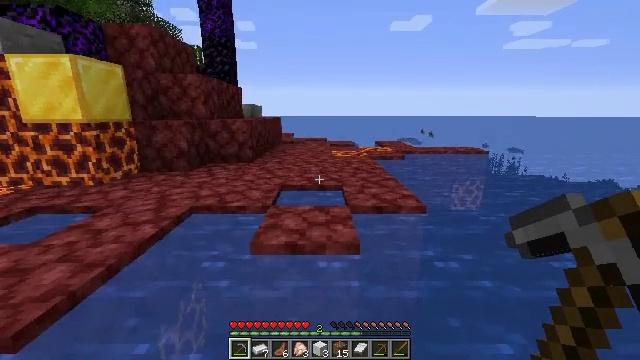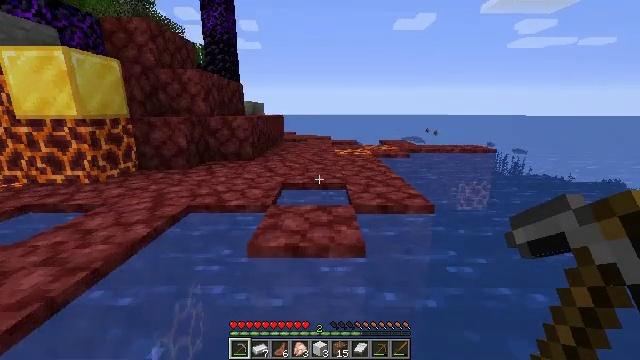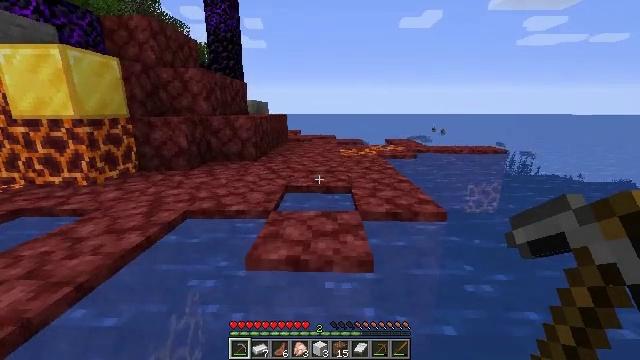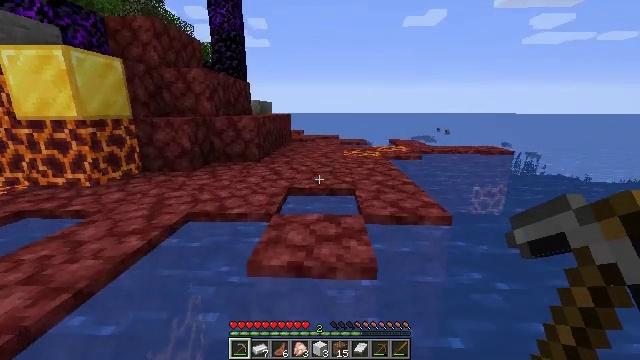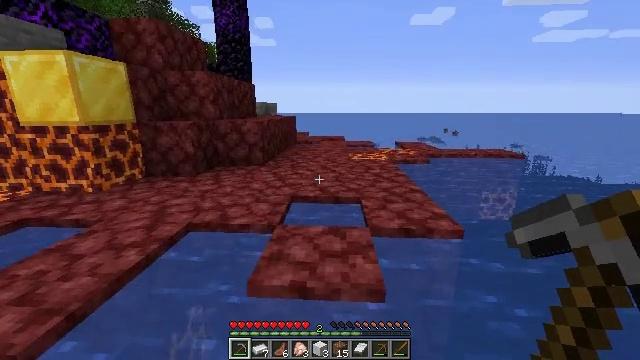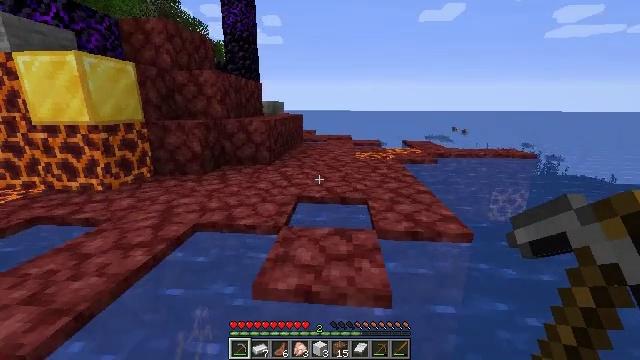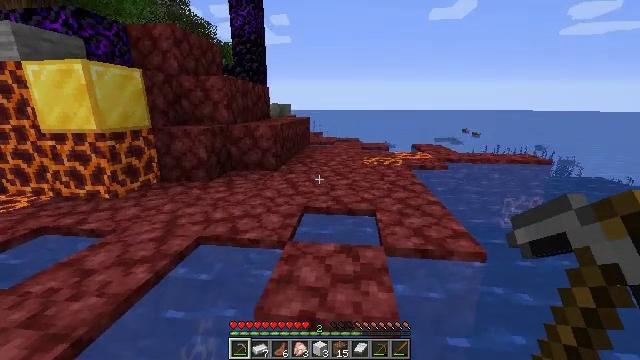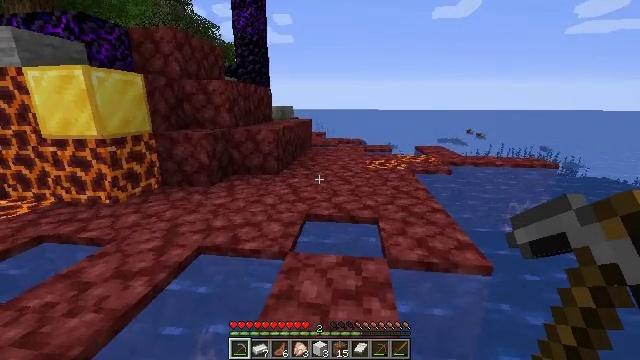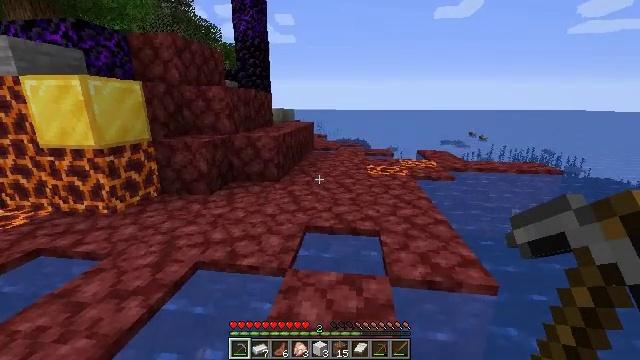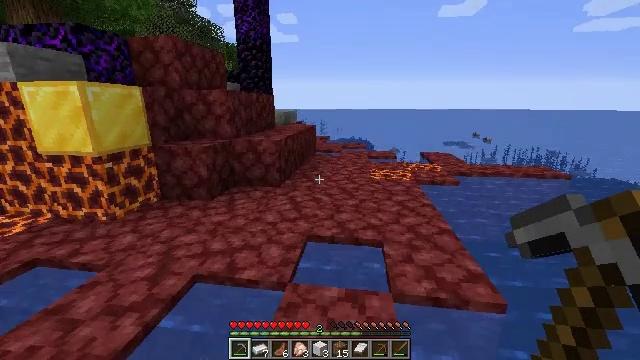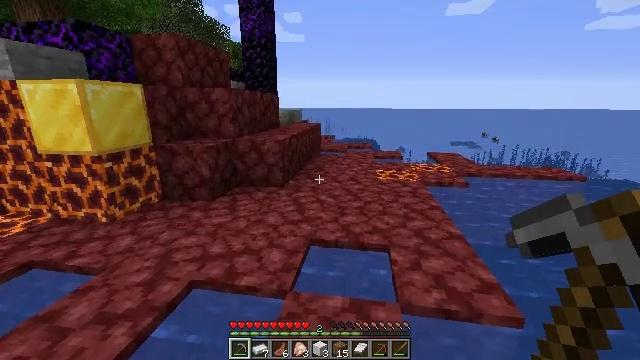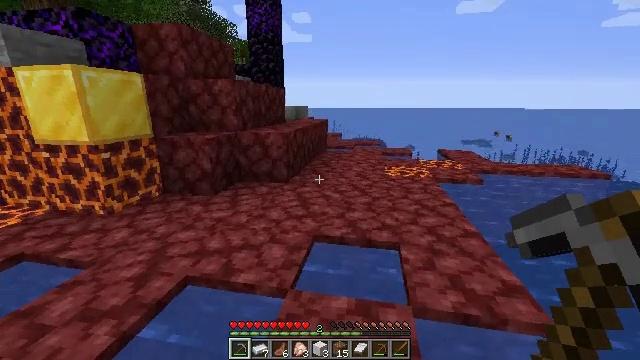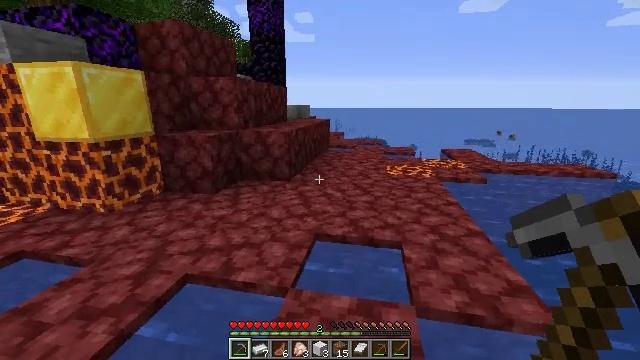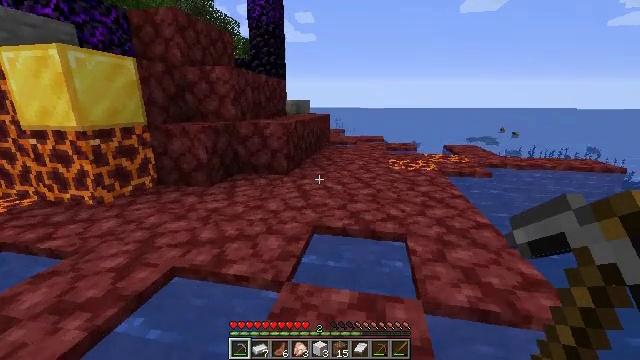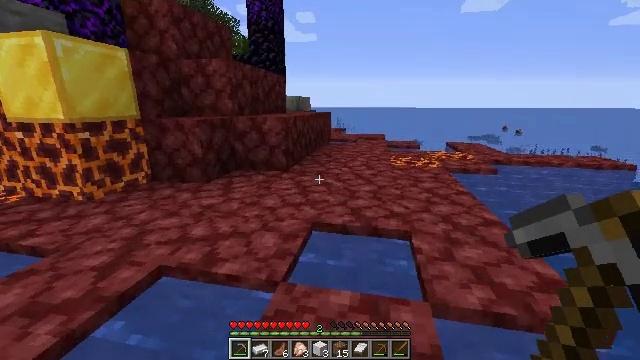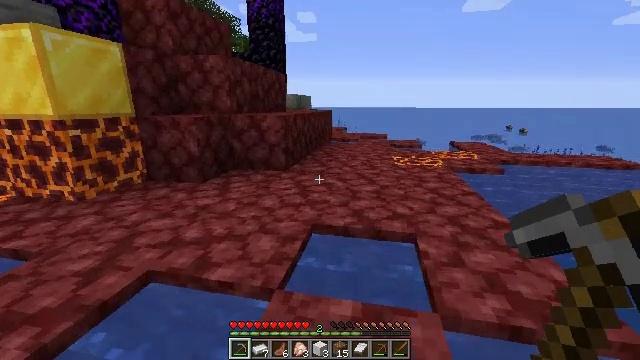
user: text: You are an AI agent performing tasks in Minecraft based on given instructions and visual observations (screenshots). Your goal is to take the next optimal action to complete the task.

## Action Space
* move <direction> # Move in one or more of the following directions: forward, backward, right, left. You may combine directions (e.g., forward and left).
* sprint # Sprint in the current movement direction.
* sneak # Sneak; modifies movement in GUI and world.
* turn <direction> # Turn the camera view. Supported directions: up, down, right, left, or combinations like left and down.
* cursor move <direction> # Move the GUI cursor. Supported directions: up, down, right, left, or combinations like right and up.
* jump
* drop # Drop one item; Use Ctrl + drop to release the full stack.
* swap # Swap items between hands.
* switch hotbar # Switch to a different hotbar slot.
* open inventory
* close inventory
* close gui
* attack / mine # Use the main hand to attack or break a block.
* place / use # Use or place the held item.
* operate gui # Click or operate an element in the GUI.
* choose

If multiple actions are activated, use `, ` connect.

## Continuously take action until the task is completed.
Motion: motion action
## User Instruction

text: Attack the chest to pick it up.
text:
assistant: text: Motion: move forward, jump
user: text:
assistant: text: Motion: move forward, turn left, jump
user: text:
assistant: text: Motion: move forward, jump
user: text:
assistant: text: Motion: move forward, turn left, jump
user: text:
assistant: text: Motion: move forward, turn left, jump
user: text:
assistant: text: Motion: move forward, turn left, jump
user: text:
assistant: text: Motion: move forward, jump
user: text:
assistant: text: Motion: move forward, jump
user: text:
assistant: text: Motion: move forward, jump
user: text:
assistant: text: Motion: move forward, turn left, jump
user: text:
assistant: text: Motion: move forward, turn left, jump
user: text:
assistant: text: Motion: move forward, jump
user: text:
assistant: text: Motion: move forward, jump
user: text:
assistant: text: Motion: move forward, jump
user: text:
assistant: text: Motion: move forward, jump
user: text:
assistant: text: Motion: move forward, jump
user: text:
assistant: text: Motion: move forward, jump
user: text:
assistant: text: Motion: move forward, jump
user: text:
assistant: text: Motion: move forward, jump
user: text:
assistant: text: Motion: move forward, jump
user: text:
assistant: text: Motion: move forward, turn left, jump
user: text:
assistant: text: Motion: move forward, turn left, jump
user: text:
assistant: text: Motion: move forward, turn left
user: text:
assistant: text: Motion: move forward, turn left
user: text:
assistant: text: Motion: move forward, turn left
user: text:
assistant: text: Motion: move forward, turn left
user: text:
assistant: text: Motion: move forward
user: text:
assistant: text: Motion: move forward
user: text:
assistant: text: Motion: move forward
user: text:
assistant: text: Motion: move forward